Current action and preconditions to check: path_clear

Your task: For each precondition in the list above, predict whether it will hold at this action.

Consider the current scene as observed from the mobile robot's camera, and analyze the predicted future states of all dynamic agents (e.g., people, animals, vehicles, or any moving entities) within the NEXT SECOND.

IMPORTANT: Only answer "very likely" if you are absolutely certain—based on strong, clear evidence—that a dynamic agent will violate the precondition in the predicted future state. Do NOT answer "very likely" for unlikely, ambiguous, or low-probability risks.

Ask yourself for each precondition: Is there a high probability, with clear and convincing evidence, that the predicted future states of any dynamic agent will interfere with the predicted future state of the currently executing action within the NEXT SECOND, causing that precondition to fail?

Assess the risk level based on these predictions. Use "likely" or "very likely" if motions create a clear risk of interference.

Use "neutral" or "improbable" if agents are nearby but their predicted paths are clearly diverging or non-conflicting.

Failure Risk Categories: "very improbable", "improbable", "neutral", "likely", "very likely"

Answer Format: Output ONLY the probability_of_failure value from these categories: "very improbable", "improbable", "neutral", "likely", "very likely"

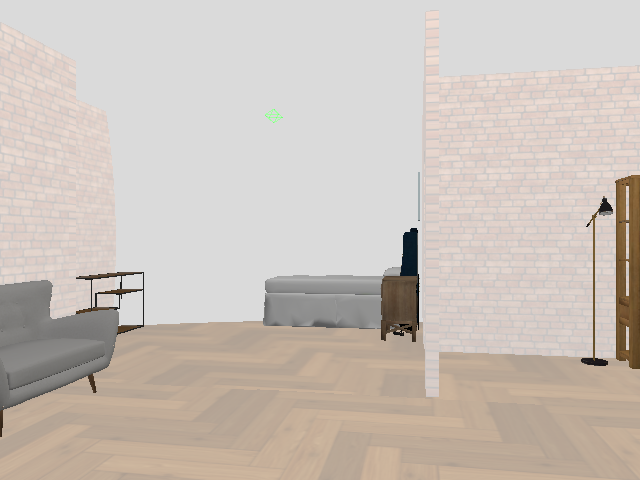

Answer: very improbable